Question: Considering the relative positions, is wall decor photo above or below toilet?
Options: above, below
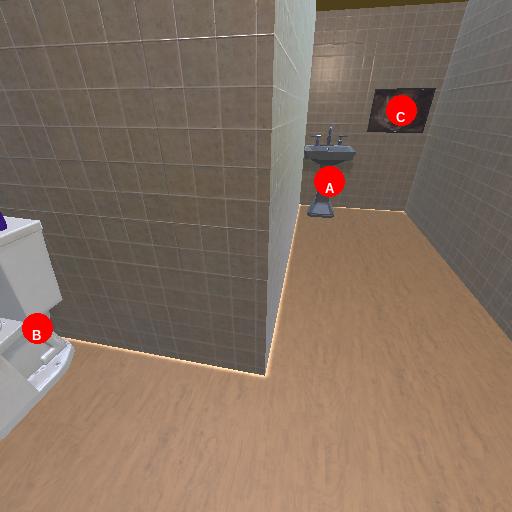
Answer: above